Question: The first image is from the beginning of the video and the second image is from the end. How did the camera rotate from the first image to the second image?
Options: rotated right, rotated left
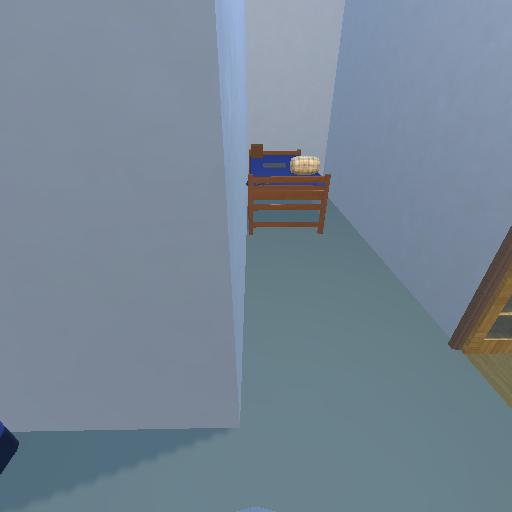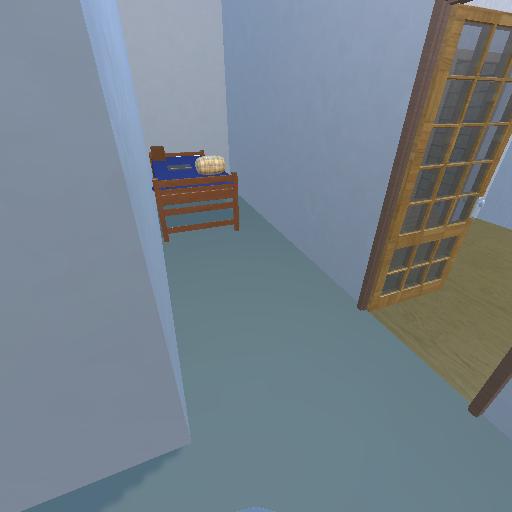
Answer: rotated right